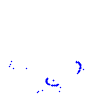
Particle: pion